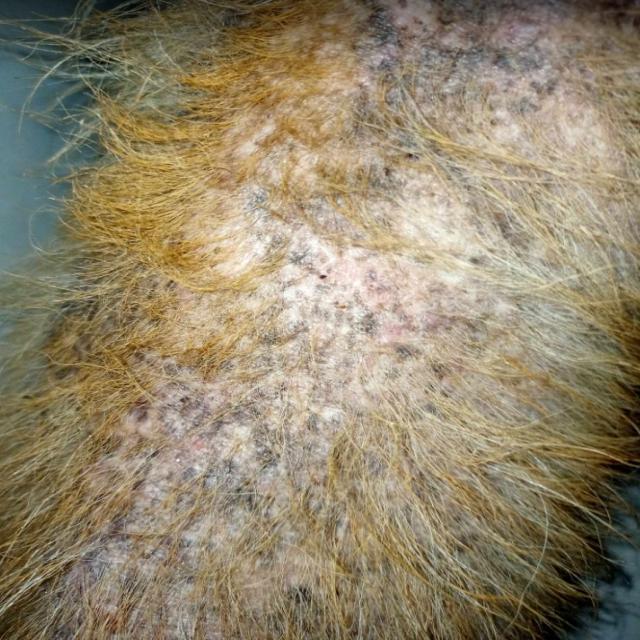
Canine demodicosis (Demodex mange) — caused by Demodex canis mites. Presents with alopecia, follicular papules, pustules, and comedones. Often localized on face and forelimbs.